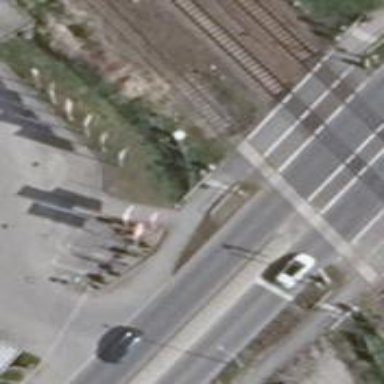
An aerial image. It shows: Full railway crossing barrier.